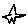
Label: star